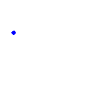
Particle: kaon